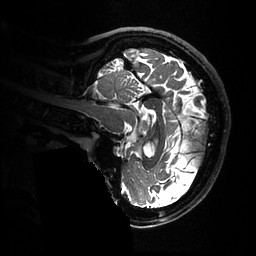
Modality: T2w
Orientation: sagittal
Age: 37
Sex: female
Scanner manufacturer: ge
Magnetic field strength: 3 T
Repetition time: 3.202 s
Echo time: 0.0669 s